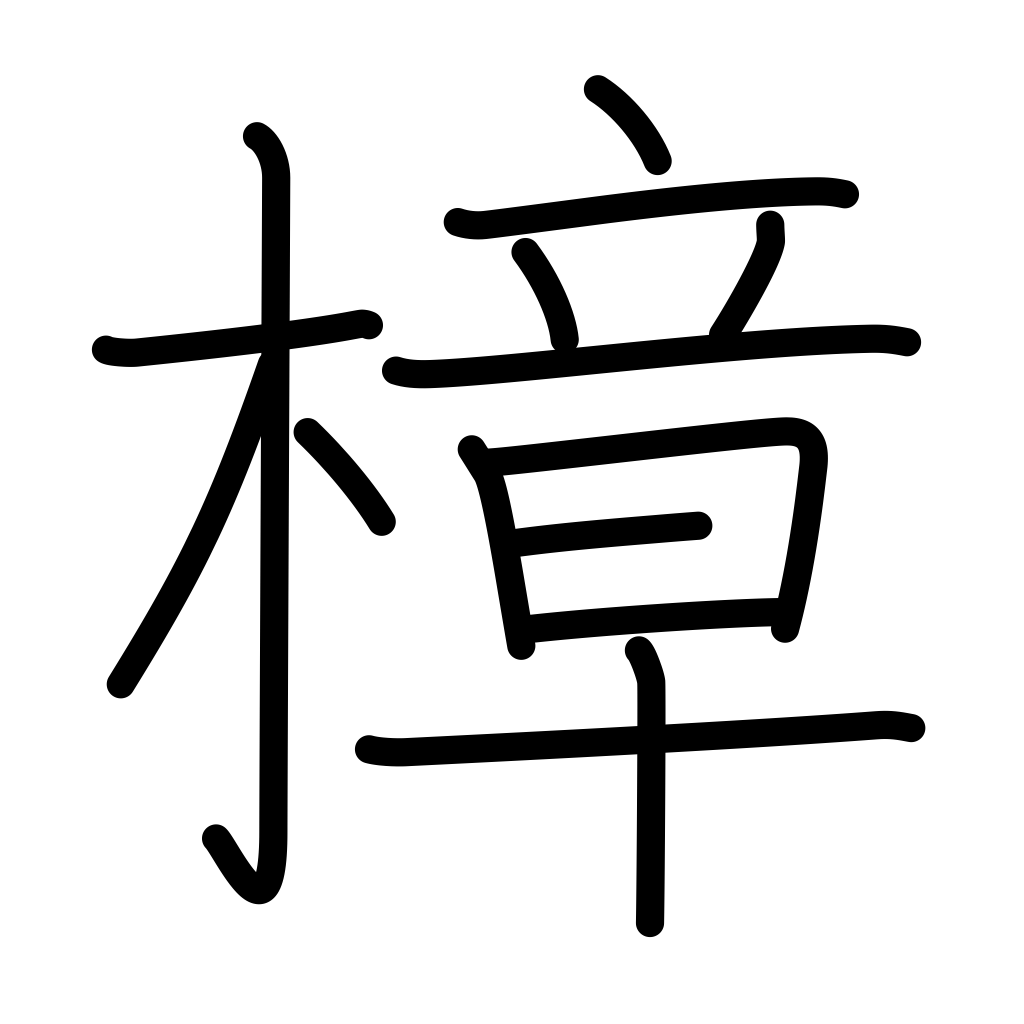
Meaning: camphor